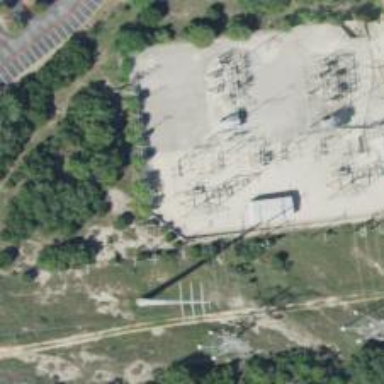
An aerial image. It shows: Switch for power supply.